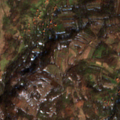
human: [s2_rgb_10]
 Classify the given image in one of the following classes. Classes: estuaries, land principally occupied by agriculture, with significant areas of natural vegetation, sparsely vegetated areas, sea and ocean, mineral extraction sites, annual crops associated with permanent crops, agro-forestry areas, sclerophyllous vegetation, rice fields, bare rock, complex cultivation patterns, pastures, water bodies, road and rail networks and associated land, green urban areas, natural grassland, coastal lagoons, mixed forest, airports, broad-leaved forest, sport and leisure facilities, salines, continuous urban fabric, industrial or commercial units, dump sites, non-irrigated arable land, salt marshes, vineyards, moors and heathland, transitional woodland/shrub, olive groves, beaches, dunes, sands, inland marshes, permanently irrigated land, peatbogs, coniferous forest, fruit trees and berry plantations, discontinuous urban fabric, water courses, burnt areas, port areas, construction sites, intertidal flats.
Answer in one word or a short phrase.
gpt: discontinuous urban fabric, complex cultivation patterns, land principally occupied by agriculture, with significant areas of natural vegetation, broad-leaved forest, transitional woodland/shrub